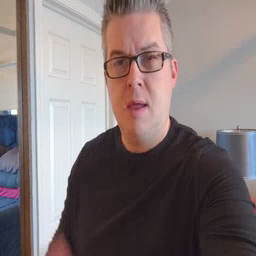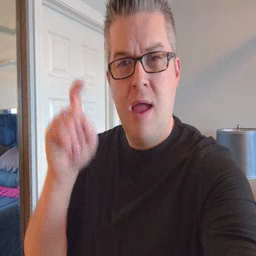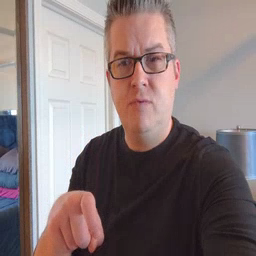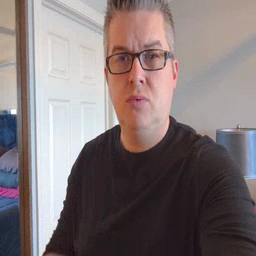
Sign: haveto